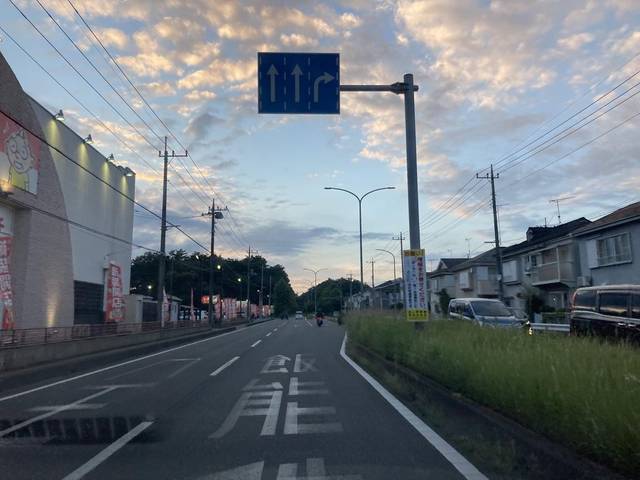
Region: Japan
Coordinates: 35.819, 139.389